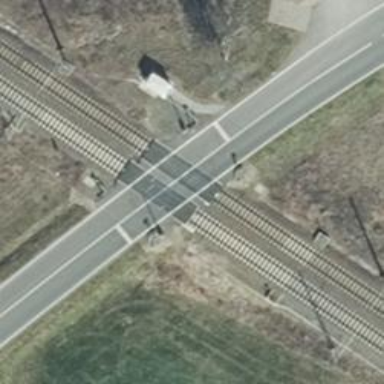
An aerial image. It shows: Level crossing with lights and saltire.